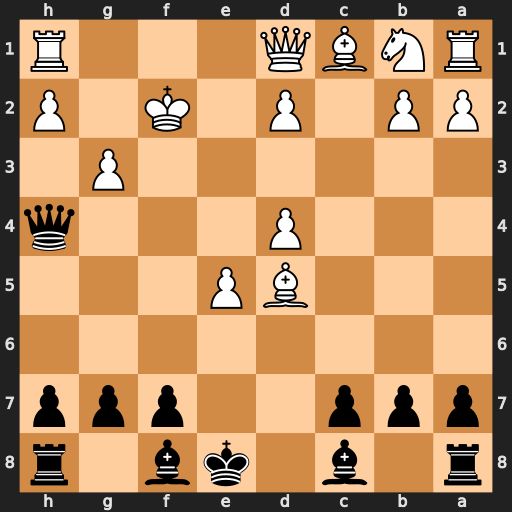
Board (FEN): r1b1kb1r/ppp2ppp/8/3BP3/3P3q/6P1/PP1P1K1P/RNBQ3R
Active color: b
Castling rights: kq
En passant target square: -
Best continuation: Qxd4+ Ke1 Qxd5